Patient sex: M
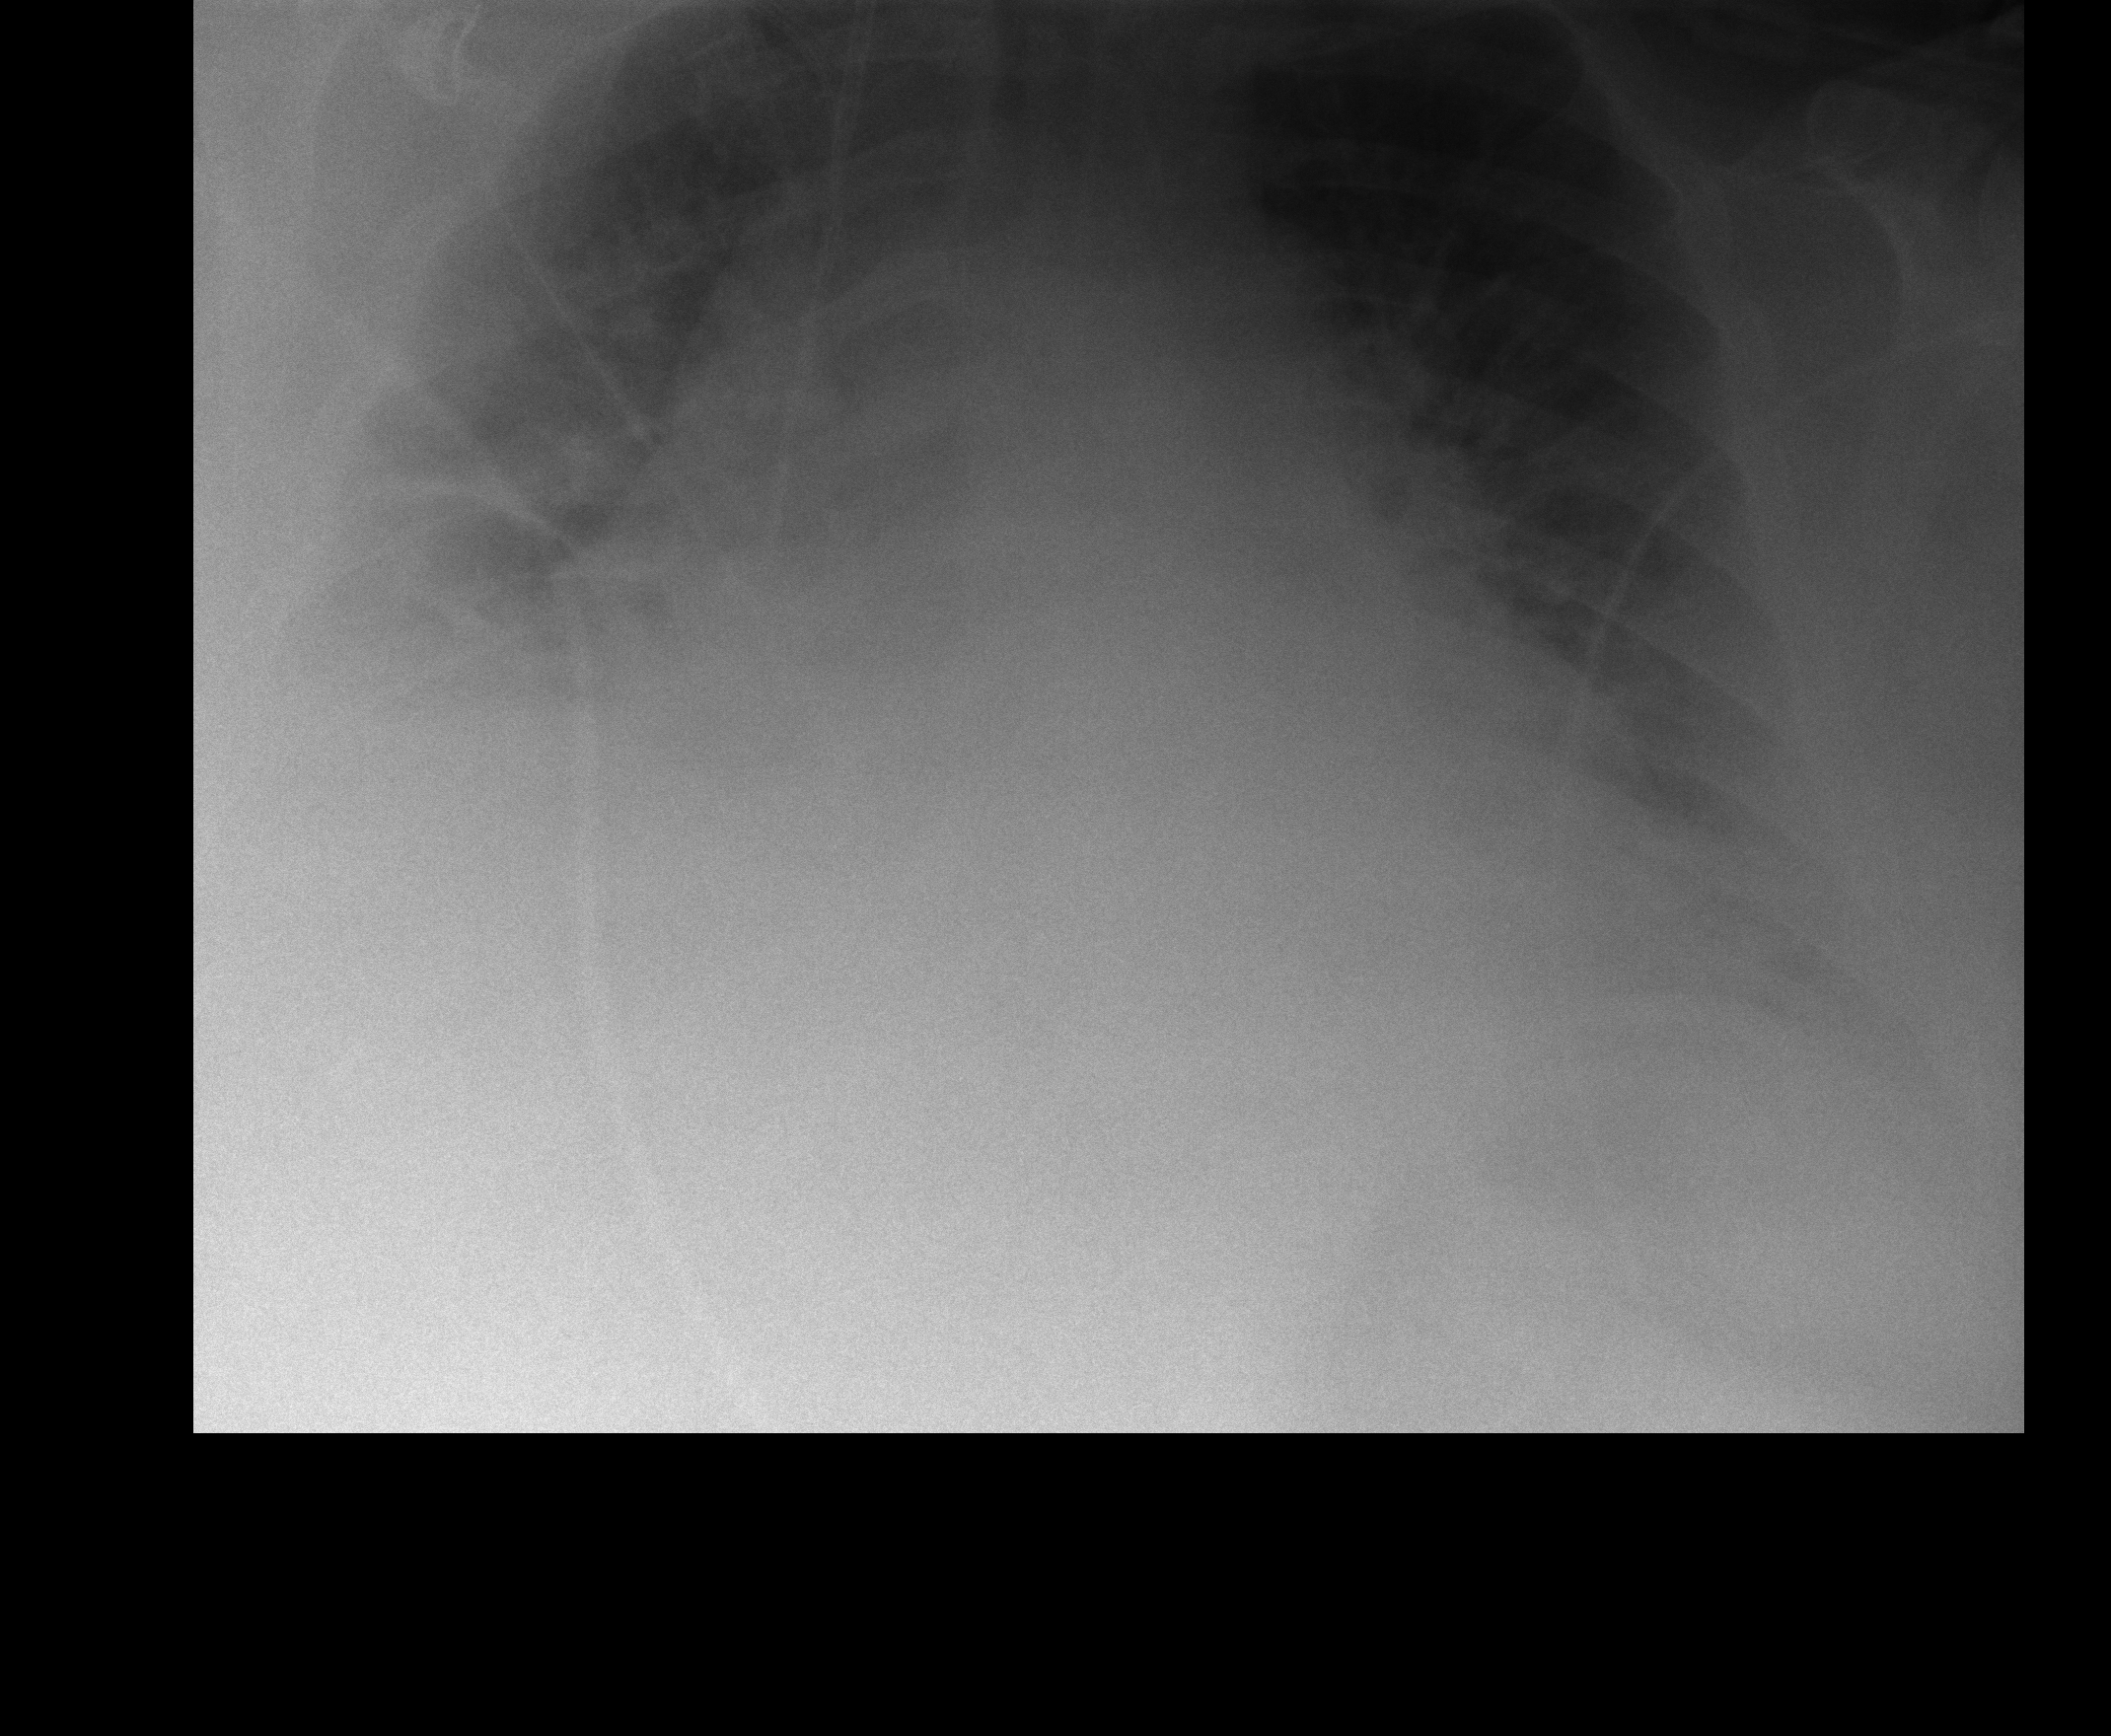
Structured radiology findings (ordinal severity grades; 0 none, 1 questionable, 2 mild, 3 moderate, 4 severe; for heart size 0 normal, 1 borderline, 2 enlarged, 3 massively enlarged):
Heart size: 2
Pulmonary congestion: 3
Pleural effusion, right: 2
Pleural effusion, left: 2
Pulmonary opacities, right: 0
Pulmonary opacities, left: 0
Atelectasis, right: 2
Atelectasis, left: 2